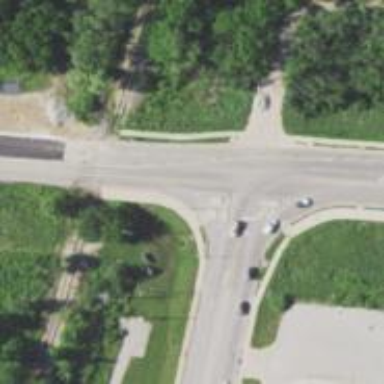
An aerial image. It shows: Uncontrolled crossing on the road.